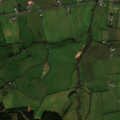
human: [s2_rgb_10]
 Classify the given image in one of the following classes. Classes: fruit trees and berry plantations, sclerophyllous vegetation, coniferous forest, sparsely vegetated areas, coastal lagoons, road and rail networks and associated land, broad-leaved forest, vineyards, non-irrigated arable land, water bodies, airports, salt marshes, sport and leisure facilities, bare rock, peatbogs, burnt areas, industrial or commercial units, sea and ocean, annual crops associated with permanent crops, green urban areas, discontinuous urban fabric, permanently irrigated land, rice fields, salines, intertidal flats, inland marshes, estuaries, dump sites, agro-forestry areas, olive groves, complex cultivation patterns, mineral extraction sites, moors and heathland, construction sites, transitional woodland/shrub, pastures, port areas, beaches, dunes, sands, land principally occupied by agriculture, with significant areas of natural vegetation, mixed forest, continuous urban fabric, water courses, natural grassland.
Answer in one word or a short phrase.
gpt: pastures, coniferous forest